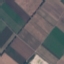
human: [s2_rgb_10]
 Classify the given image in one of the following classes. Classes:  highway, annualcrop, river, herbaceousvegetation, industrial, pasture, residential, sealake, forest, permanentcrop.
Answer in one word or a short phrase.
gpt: AnnualCrop